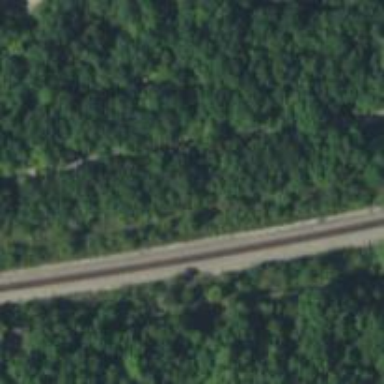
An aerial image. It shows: Railway track.